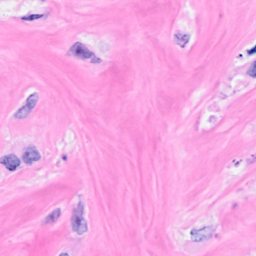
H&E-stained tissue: Breast